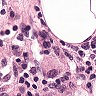
Metastatic tissue present: yes